Aerial crown-view tile of a tropical tree (Barro Colorado Island, Panama), acquired 20241014:
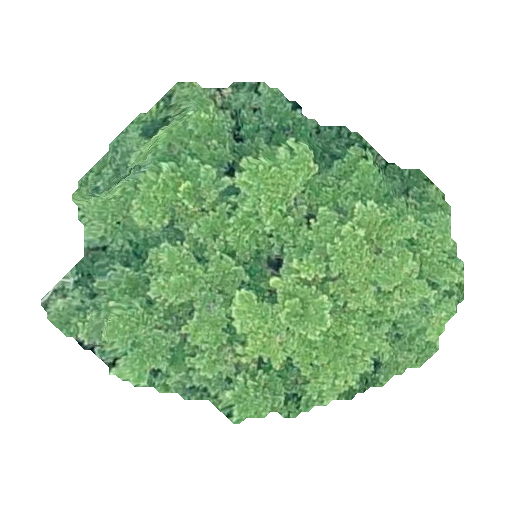
Species: Terminalia amazonia
GBIF accepted scientific name: Terminalia amazonica
Crown area: 155.057 m²